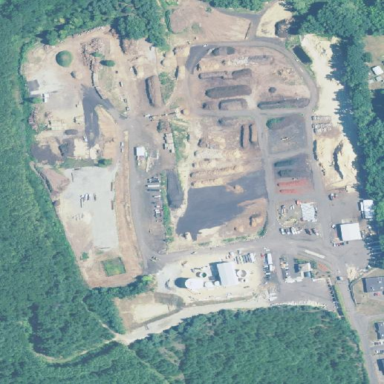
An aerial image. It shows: Area designated for recycling.